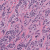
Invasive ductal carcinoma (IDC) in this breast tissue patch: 1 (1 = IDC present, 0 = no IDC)